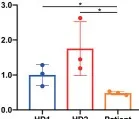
Downregulation of genes implicated in the PI4K-FAM126A-EFR3A pathway of colon tissue. ROCK2
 expression compared with age- and sex-matched patients with Hirschsprung's disease (HD) as control.
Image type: pathology (immunostaining)